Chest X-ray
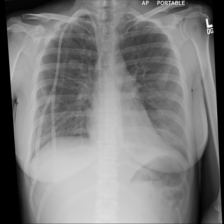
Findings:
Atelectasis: negative
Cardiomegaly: negative
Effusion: negative
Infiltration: positive
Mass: negative
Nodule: negative
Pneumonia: negative
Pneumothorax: negative
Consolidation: negative
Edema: negative
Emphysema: negative
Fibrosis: negative
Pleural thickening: negative
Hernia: negative